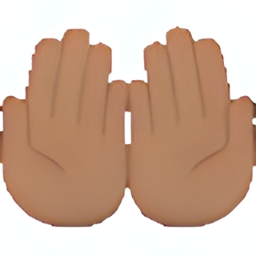
Name: palms up together
Emoji: 🤲🏽
Group: People & Body
Sub-group: hands